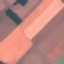
Label: AnnualCrop